Field crop: maize
Growth stage: 1
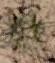
Species: salsola